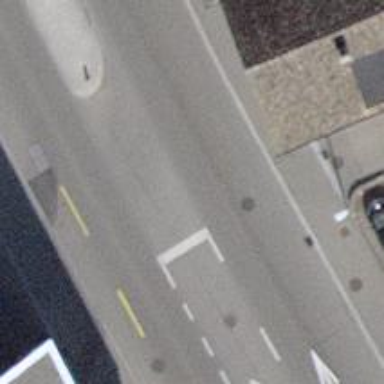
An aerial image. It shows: Primary highway with asphalt surface and dedicated lane for cycling on the left.